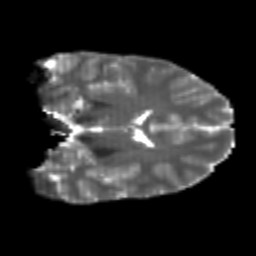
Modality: T2w
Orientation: coronal
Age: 21
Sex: male
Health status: healthy
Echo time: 0.074 s